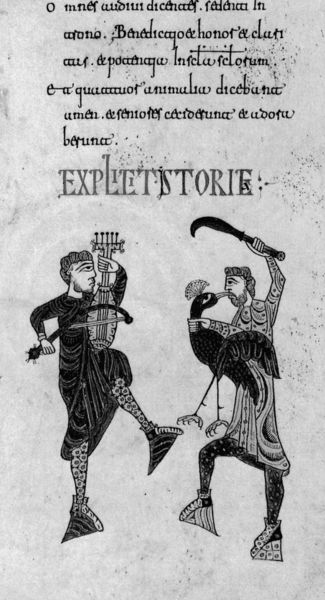
Titel: Silos Beatus
Institution: London, British Library (BL)
Schlagwörter: vogel, menschen, männer, zeichnung, tanz, alt, instrument, personen, gesang, gitarre, instrumente, musik, musiker, voegel, füße, schrift, schnabel, bogen, schuhe, feathers, men, sword, hair, schlachten, buch, druck, künstler, seite, illustration, schwarzweiß, schwert, säbel, text, waffe, pfau, krallen, poster, geige, antik, dolch, mittelalter, laute, saiteninstrument, drawing, dudelsack, leier, bird, peacock, story, writing, music, latein, shoes, streichinstrument, medieval, eye, book, buchmalerei, barde, spielmann, schlachtung, claws, skurril, schritte, instruments, musicians, beak, page, dance, instumente, bow, latin, guitar, krummschwert, manuscript, knife, violin, beards, weird, explietistorie, triangle feet, 이것은 광고를 하는 그림 같습니다., 광고로 보이는 그림에는 두 사람이 있습니다., 한사람은 바이올린을 들고 한사람은 칼을 들고 있습니다., 두 사람들 위에는 광고를 홍보하는 듯한 문구가 있습니다., muskinstrument